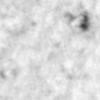
Label: no_change